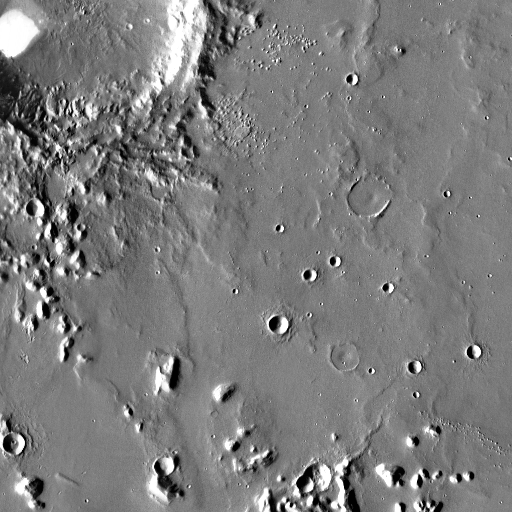
Crater classes present: Background, Other, Buried